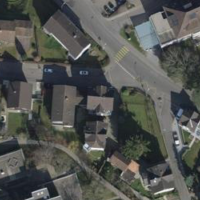
EUNIS habitat code: 54
Species observed at this site:
Ostrya carpinifolia